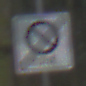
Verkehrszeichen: EndeEingeschraenktesHalteverbotZone
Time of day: Midday
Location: Outdoor (Nature)
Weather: Overcast
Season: NotSpecified
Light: Natural